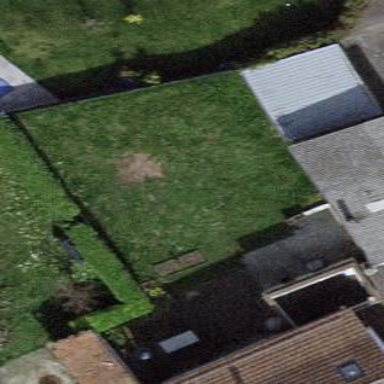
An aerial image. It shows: Garden surrounded by fence.